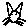
Label: cat